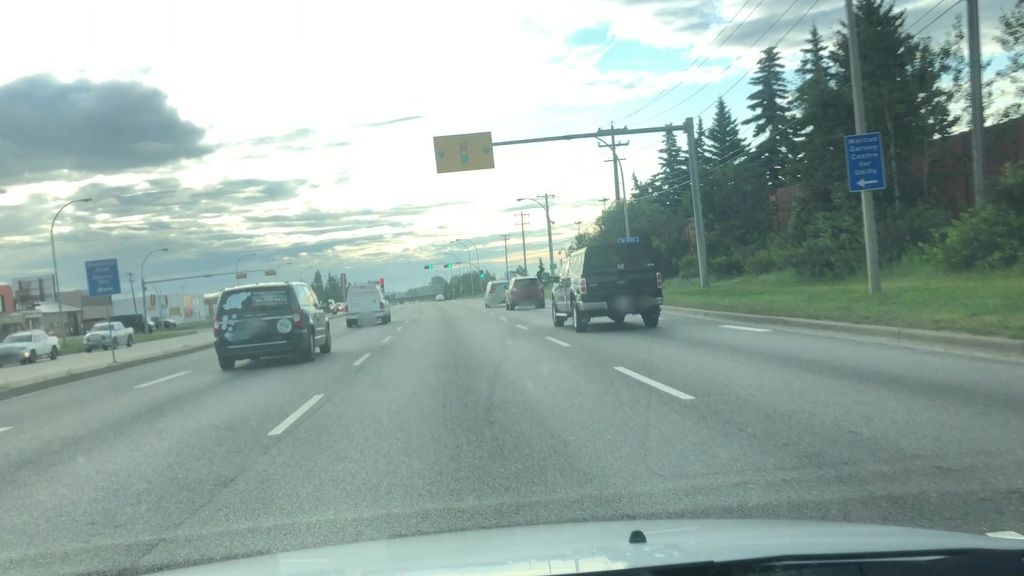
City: edmonton